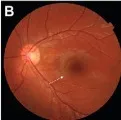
Fundus photography, fundus autofluorescence, and optical coherence scanning images (OCT) of the patient's retina. Left eye. Demonstrates increased autofluorescence of the fovea bilaterally (white arrows).
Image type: ophthalmic_imaging (fundus_photograph)